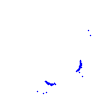
Particle: pion